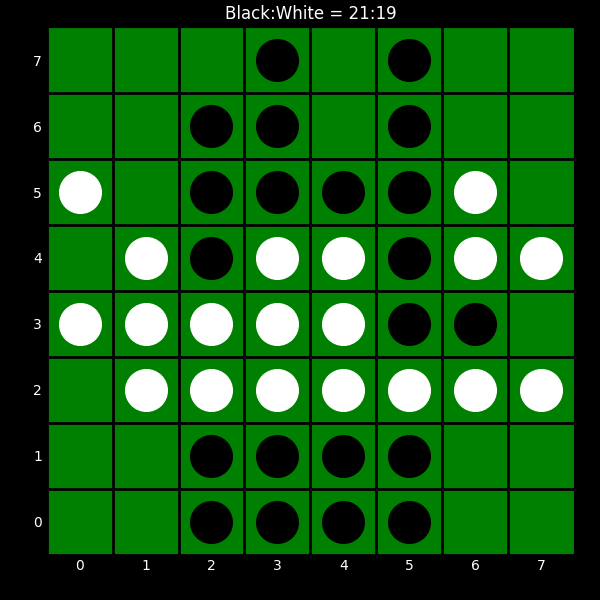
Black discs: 21
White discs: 19